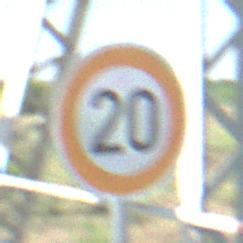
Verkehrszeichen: Geschwindigkeit20
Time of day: MorningAfternoon
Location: Outdoor (Special)
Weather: Clear
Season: NotSpecified
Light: Natural